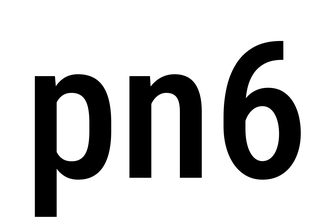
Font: Roboto_Condensed_Medium